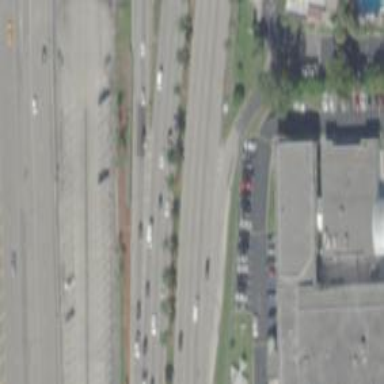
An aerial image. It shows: Trunk link highway.